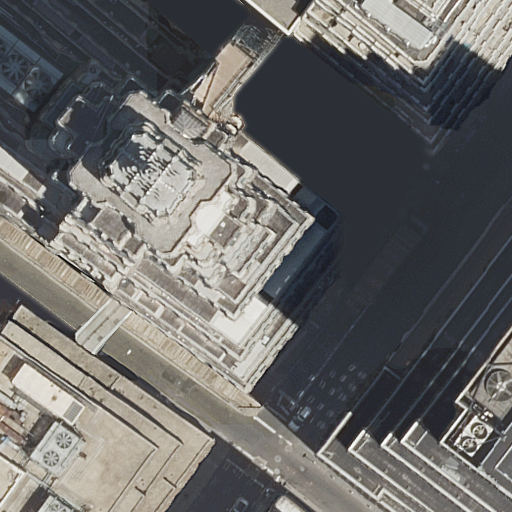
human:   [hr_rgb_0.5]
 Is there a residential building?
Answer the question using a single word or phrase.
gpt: yes

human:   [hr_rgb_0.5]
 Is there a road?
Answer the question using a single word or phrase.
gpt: yes

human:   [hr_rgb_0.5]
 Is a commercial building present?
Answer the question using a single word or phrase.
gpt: no

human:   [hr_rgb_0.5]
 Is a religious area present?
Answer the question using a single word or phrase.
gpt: no

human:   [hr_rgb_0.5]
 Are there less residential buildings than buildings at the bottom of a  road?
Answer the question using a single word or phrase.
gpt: no

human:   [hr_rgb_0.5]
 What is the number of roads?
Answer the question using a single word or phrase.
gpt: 3

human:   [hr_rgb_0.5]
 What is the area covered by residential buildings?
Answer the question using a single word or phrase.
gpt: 4779m2

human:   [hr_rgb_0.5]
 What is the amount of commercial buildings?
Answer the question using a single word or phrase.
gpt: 0

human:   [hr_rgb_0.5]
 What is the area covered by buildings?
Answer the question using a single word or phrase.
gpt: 4779m2

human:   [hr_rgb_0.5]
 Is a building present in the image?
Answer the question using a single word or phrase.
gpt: yes

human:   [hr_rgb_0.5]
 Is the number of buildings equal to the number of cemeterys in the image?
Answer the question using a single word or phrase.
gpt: no

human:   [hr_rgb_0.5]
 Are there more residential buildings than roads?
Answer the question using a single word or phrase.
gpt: yes

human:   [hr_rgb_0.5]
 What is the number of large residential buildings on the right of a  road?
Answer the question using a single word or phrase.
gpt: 3

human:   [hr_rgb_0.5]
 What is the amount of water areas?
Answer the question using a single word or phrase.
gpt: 0

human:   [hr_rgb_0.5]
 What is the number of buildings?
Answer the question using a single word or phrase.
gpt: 6

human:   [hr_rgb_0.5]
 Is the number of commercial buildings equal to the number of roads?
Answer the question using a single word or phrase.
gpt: no

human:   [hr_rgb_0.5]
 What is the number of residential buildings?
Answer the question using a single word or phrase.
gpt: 6

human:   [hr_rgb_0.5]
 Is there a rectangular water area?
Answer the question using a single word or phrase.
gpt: no

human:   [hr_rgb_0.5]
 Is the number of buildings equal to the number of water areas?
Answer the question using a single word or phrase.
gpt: no

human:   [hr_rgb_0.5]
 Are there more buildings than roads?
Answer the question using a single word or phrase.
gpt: yes

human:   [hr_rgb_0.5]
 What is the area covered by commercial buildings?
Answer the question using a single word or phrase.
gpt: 0m2

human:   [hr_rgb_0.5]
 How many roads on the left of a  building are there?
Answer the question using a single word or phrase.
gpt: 2

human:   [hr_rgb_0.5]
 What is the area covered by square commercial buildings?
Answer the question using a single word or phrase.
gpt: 0m2

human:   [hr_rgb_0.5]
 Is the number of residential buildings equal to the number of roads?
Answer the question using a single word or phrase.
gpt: no

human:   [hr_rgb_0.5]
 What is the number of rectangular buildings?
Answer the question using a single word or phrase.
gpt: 3

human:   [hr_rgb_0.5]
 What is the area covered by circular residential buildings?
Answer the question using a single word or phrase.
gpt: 0m2

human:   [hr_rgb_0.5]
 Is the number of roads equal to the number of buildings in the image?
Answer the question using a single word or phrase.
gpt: no

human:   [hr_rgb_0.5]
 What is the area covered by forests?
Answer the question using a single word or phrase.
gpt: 0m2

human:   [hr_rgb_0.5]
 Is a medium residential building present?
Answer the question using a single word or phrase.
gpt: yes

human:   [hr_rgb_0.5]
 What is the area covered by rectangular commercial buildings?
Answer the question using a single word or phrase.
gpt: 0m2

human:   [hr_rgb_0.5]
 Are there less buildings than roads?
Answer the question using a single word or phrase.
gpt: no

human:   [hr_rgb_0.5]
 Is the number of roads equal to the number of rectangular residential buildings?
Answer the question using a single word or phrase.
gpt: yes

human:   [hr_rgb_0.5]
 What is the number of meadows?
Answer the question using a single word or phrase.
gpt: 0

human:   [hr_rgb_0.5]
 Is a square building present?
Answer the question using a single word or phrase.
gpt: no

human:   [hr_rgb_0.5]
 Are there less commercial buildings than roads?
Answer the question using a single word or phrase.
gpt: yes

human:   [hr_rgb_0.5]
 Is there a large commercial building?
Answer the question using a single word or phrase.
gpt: no

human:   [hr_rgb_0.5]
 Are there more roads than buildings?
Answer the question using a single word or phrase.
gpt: no

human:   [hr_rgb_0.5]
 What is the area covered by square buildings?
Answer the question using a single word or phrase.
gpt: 0m2

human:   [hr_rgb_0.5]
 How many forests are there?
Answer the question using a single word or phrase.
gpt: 0

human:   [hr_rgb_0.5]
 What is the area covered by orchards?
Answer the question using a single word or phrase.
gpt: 0m2

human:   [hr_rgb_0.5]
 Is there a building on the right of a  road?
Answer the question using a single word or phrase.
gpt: yes

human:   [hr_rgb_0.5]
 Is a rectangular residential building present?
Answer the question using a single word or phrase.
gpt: yes

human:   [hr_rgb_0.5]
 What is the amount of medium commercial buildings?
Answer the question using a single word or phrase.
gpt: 0

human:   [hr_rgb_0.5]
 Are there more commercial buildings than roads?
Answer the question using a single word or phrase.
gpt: no

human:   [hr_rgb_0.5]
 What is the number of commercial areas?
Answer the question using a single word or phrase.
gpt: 0

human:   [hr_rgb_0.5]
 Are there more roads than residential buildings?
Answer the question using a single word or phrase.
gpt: no

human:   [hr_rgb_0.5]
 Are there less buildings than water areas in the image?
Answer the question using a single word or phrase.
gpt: no

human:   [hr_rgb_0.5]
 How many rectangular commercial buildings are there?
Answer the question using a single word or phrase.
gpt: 0

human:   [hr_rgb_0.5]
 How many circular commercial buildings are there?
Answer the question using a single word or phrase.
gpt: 0

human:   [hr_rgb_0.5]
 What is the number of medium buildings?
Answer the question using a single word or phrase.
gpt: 2

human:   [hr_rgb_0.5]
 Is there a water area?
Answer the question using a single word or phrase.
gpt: no

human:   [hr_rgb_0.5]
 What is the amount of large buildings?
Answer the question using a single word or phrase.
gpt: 4

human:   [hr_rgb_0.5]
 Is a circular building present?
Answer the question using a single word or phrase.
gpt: no

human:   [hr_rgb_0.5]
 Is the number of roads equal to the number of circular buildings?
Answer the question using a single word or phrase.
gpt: no

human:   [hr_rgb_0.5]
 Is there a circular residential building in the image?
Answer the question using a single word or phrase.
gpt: no

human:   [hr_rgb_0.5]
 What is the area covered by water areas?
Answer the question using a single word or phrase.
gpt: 0m2

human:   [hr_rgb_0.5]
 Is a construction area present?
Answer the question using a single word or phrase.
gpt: no

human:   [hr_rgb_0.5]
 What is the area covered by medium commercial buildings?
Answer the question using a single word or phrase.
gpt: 0m2

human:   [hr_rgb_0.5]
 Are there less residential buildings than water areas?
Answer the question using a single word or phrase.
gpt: no

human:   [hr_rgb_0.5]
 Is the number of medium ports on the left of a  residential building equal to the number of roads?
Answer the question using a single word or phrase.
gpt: no

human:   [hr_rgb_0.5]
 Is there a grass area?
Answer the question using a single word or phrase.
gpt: no

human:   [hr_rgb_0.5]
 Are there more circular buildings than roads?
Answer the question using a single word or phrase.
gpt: no

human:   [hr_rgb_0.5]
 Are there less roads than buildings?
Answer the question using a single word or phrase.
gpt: yes

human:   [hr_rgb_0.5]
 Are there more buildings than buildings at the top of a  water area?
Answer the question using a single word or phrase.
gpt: yes